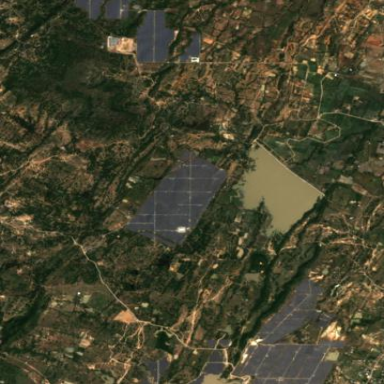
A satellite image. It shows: Solar power generator using photovoltaic panels.